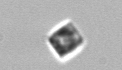
Label: Bacillariophyceae_morphotype1